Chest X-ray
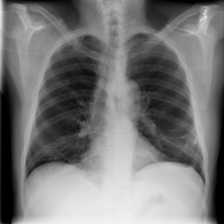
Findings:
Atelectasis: negative
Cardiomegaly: negative
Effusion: negative
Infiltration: negative
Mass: negative
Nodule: negative
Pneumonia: negative
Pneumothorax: negative
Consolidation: negative
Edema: negative
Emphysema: negative
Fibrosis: negative
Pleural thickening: negative
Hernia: negative